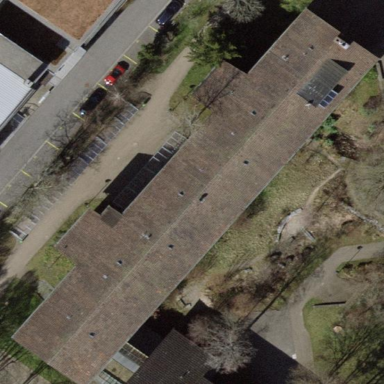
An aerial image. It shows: School building.